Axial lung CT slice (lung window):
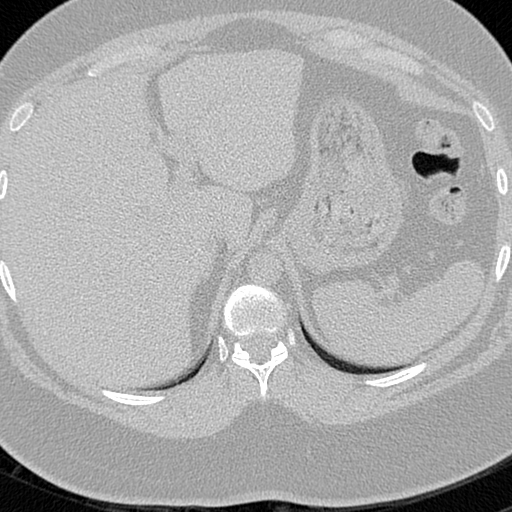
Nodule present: no